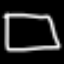
Label: square